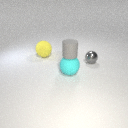
small gray rubber cylinder above large cyan rubber sphere